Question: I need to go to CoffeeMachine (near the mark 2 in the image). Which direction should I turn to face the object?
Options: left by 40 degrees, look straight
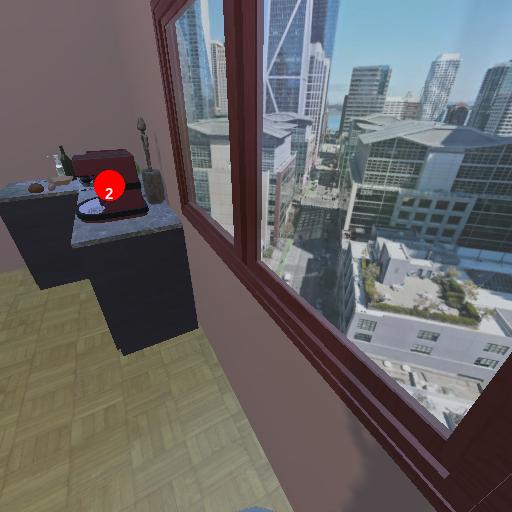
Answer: left by 40 degrees